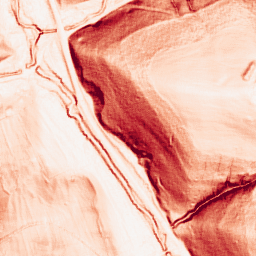
Category: morphological
Decomposition family: morphological_gradient
Decomposition parameters: size: 3
shape: square
Upsampling method: quartic
Upsampling parameters: scale: 4
Upsampling scale: 4